Field crop: maize
Growth stage: 1
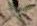
Species: atriplex